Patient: sex M, age 72
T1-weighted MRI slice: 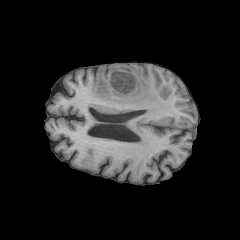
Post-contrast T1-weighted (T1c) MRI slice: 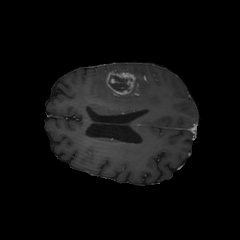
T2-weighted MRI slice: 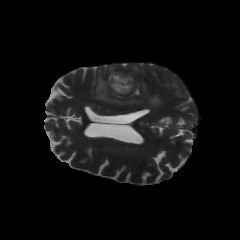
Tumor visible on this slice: yes
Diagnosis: Glioblastoma, IDH-wildtype
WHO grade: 4